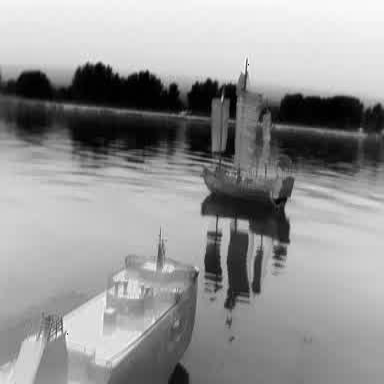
There are two objects shown in the infrared image, including a container_ship, and a sailboat.